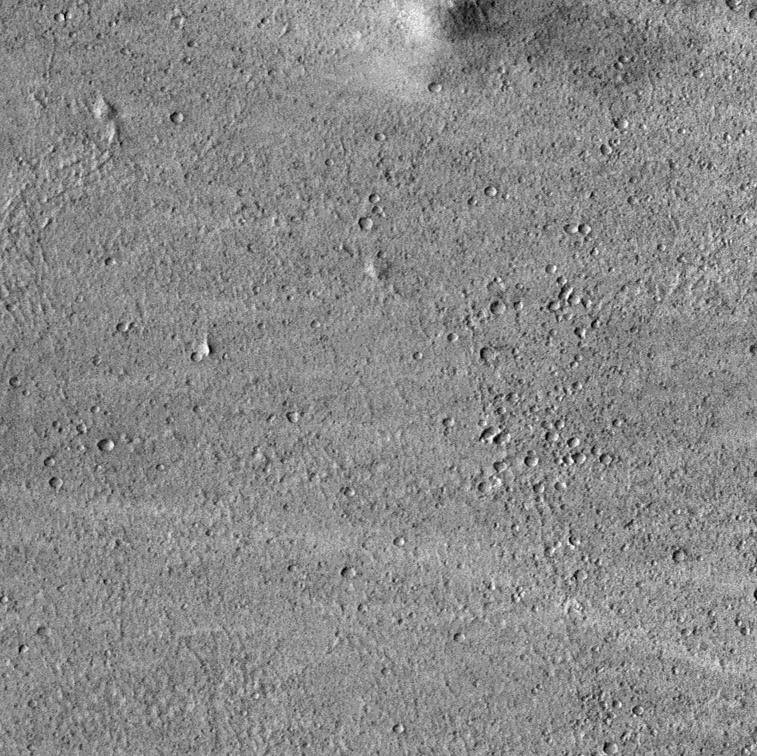
Label: dustdevil